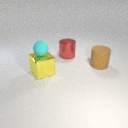
large yellow metal cube below small cyan rubber sphere